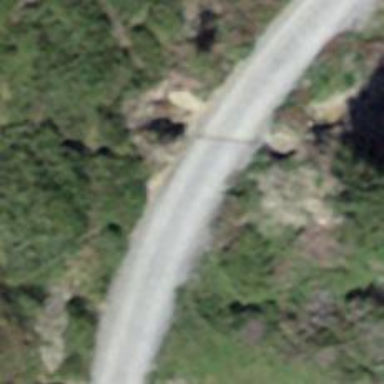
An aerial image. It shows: Gravel track with grade3 tracktype.